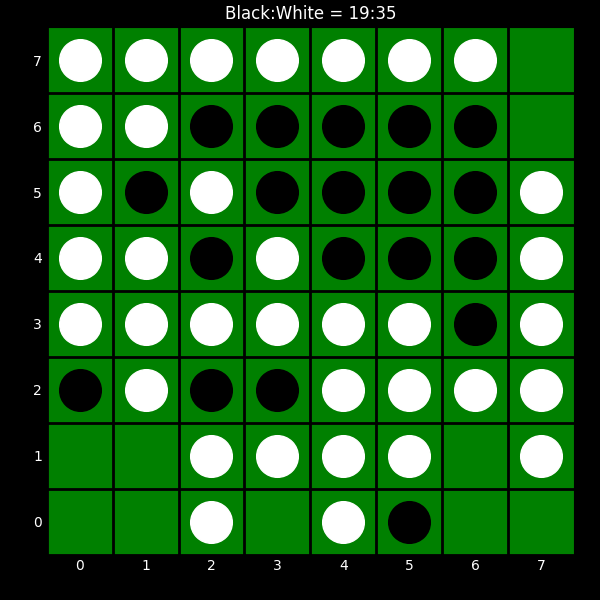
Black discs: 19
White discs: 35